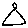
Label: triangle